Brain MRI, t1w sequence, axial 2D slice.
Patient: age 50, sex F, weight 78 kg, height 1.78 m
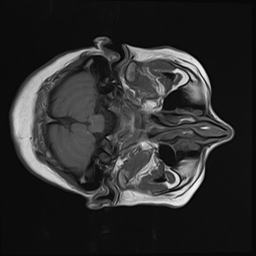